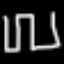
Label: pants